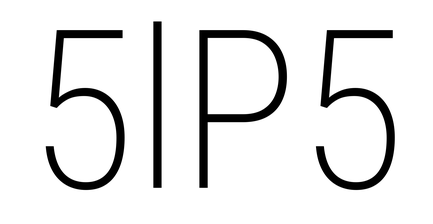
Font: Roboto_Condensed_ExtraLight